Question: I'm using <URL>
I have this code.
'''
$(document).ready(function() {
jQuery("input[name=file]").change(function(e){
if( browserType == "MSIE" ){
jQuery("#start_campaign").ajaxForm({
target: '.imgPreview',
url: host+"/forms/campaign-image-upload.php?action=ajaxUploadImage",
beforeSend: function() {
console.log(2);
},
success: function(responseText,statusText,xhr,$form) {
alert('status: ' + statusText + '
responseText:
' + responseText +
'
The output div should have already been updated with the responseText.');
}
}).submit();
} else {
readURL(this);
}
});
});
'''
It's running on the 'beforeSend' function but after that it has this kind of error:
'''
SCRIPT3: Member not found.
jquery.form.js, line 349 character 5
LOG: [jquery.form] state = complete
'''
This is line 349:

What's the problem with this code? I've been searching on the internet and found no answer.
Your help would be greatly appreciated and rewarded!
Thanks!
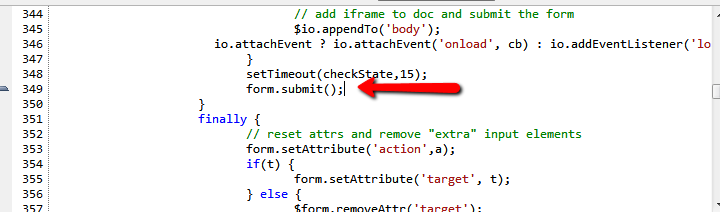
Answer: I answered this one by looking on this url: <URL>
It seems the error is about having multiple submit buttons on your page with the same 'name="submit"'
Make sure you only have one submit button '<input type="submit" name="submit" value="Submit" />'
Gosh this saved my Day! :D